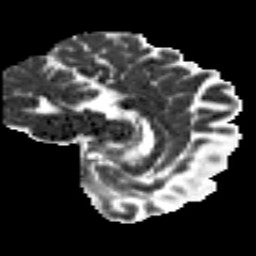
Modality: MD
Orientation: sagittal
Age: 31
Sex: male
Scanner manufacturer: siemens
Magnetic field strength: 3 T
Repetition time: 8.8 s
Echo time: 0.085 s